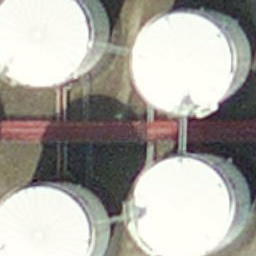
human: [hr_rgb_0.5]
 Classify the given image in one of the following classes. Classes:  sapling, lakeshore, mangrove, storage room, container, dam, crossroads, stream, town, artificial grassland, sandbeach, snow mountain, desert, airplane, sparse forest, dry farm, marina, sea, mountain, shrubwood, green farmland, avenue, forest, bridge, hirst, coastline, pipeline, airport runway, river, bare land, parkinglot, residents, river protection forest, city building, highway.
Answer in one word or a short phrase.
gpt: storage room